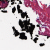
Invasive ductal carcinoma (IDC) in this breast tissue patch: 0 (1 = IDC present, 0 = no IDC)